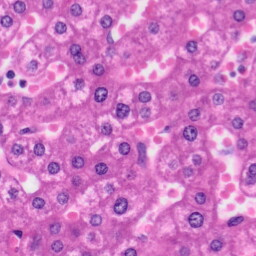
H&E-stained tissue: Liver